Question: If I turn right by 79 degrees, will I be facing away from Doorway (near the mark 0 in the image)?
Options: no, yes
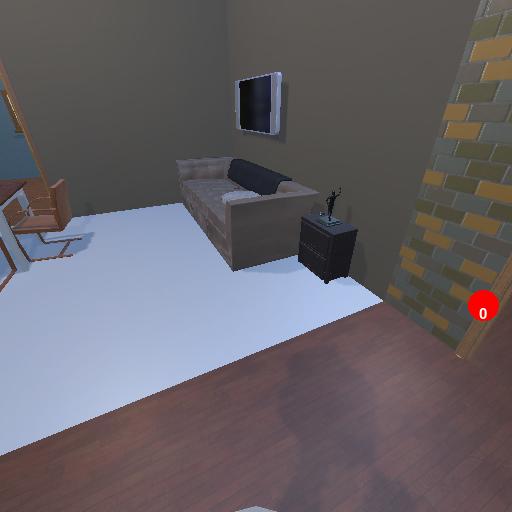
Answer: no